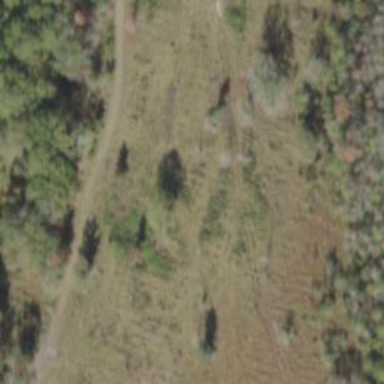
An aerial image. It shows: Area covered in scrub vegetation.